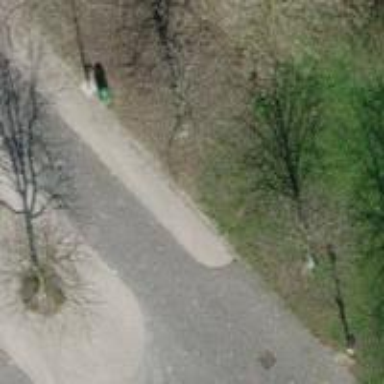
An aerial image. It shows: Pedestrian road with sett surface.